Question: Im validating a form with client side validations and I also have devise,
this is in my form:
'''
<fieldset>
<div class="control-group">
<%= f.label :current_password, "Old password:", :class => "control-label" %>
<div class="controls">
<%= f.password_field :current_password %>
</div>
</div>
<div class="control-group">
<%= f.label :password, "New password:", :class => "control-label" %>
<div class="controls">
<%= f.password_field :password %>
</div>
</div>
<div class="control-group">
<%= f.label :password_confirmation, "New password, again:", :class => "control-label" %>
<div class="controls">
<%= f.password_field :password_confirmation %>
</div>
</div>
</fieldset>
'''
and I have this in my model
> validates_presence_of :password, :message => 'required'validates_presence_of :password_confirmation, :message => 'required'validates_presence_of :current_password, :message => 'required'
In the end my view shows something like this

Why are the messages different?
I would like to have all my messages to be consistent.
How do I change the default message?
Thank you.
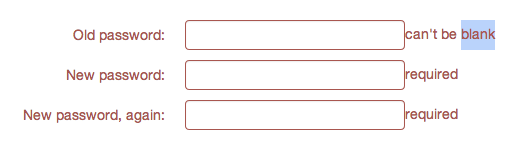
Answer: Edit your 'config/locales/en.yml' file, like so:
'''
en:
activerecord:
errors:
models:
user:
attributes:
current_password:
blank: "Required"
'''
Note that you need to replace 'user' with the actual name of your model.